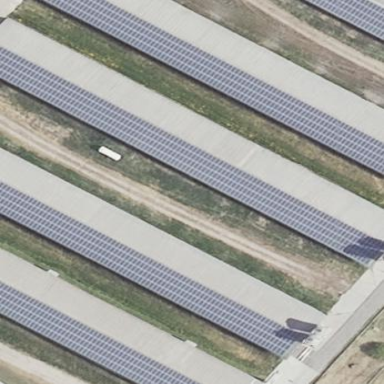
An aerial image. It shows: Solar photovoltaic panel generating electricity. It is small installation located on building.